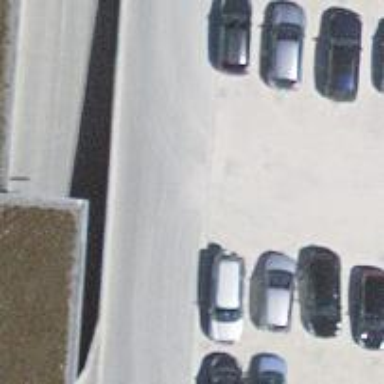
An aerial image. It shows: Parking aisle with pebblestone surface.